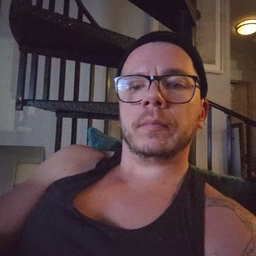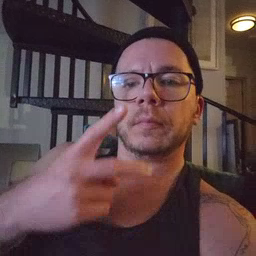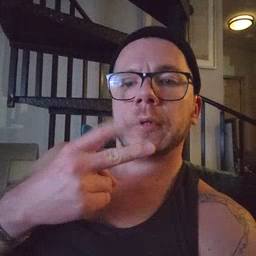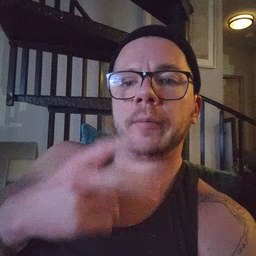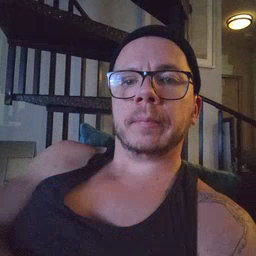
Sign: scissors